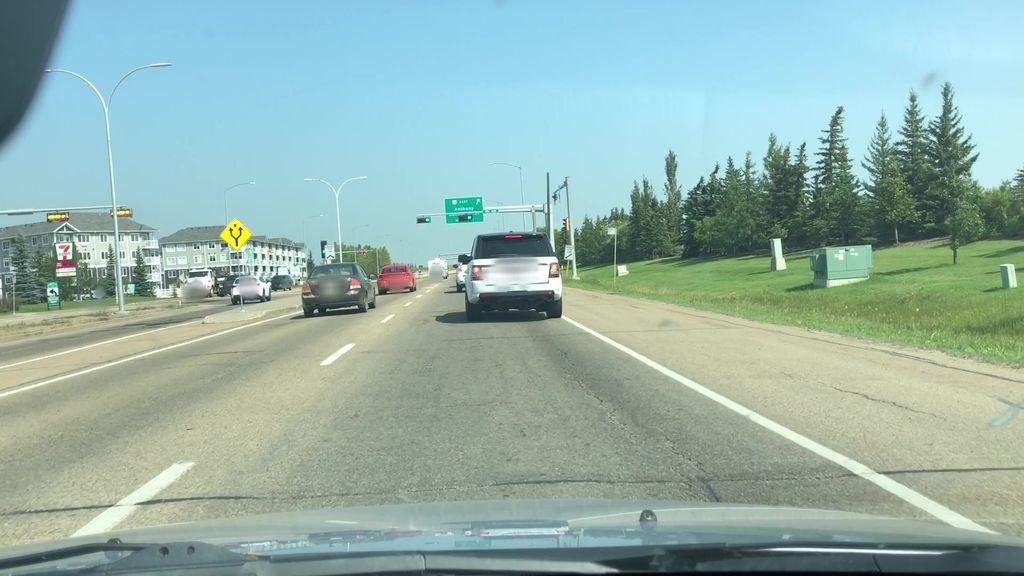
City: edmonton